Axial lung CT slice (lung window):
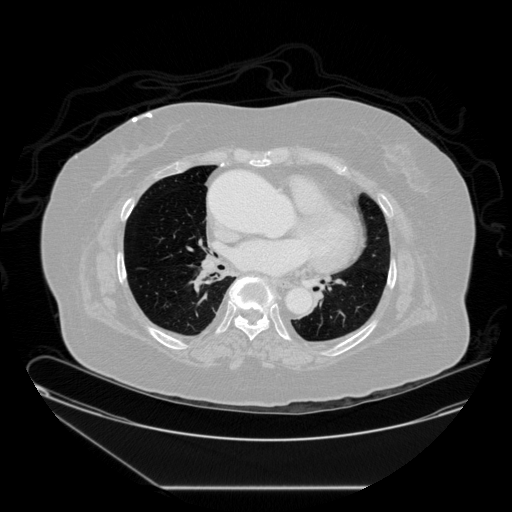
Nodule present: no